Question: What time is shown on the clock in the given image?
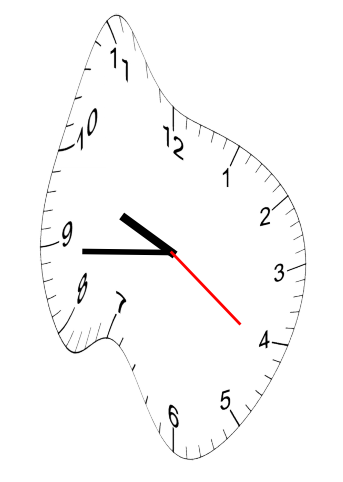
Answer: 09:44:21